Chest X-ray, PA view. Patient: 45 years old, sex F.
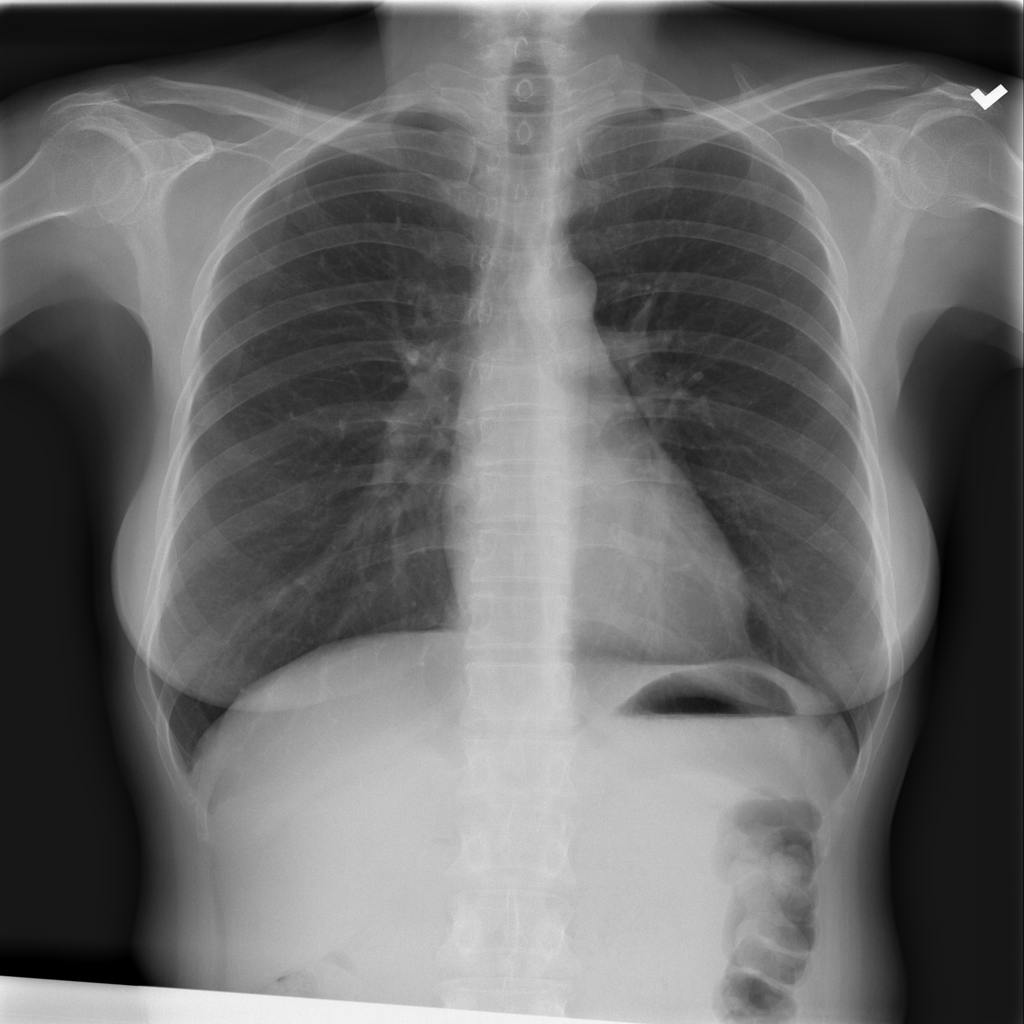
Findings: No Finding